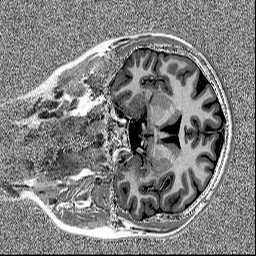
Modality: MP2RAGE
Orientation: coronal
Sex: female